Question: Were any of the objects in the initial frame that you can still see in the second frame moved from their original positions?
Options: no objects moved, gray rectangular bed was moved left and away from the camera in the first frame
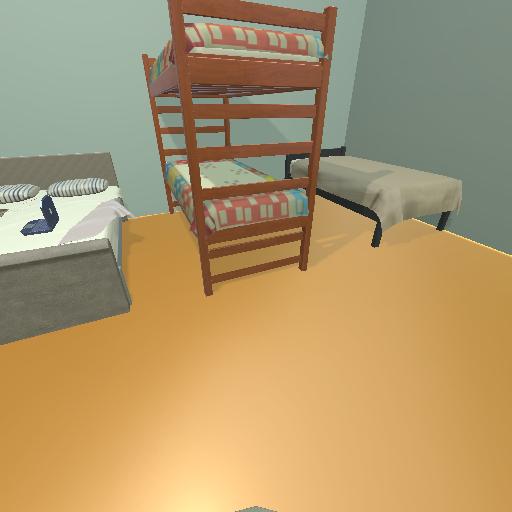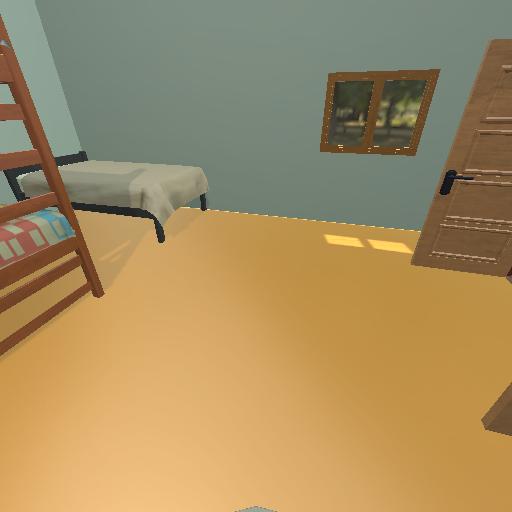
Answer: no objects moved